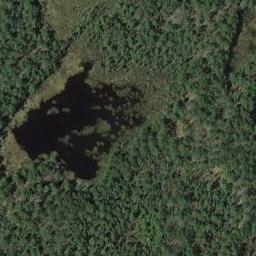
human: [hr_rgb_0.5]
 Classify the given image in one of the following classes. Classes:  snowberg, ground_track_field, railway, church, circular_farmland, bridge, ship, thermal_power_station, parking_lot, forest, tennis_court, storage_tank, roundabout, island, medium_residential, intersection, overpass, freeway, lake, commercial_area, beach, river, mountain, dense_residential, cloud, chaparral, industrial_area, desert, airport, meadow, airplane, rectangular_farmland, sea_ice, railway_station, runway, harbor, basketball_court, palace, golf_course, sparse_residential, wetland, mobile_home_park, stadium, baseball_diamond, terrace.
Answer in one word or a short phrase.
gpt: wetland